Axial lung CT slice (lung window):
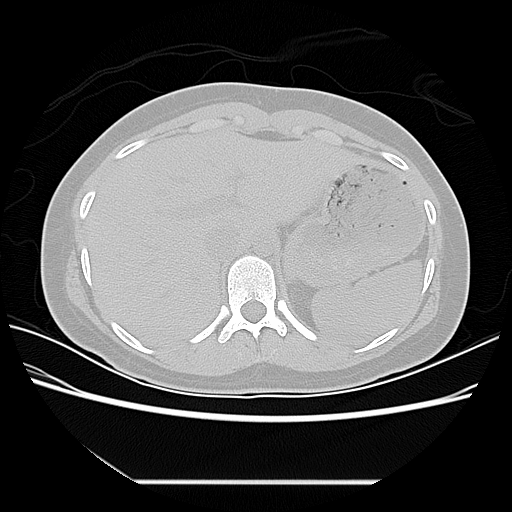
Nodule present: no